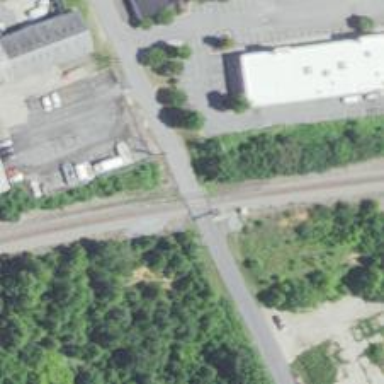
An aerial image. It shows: Rail spur service.